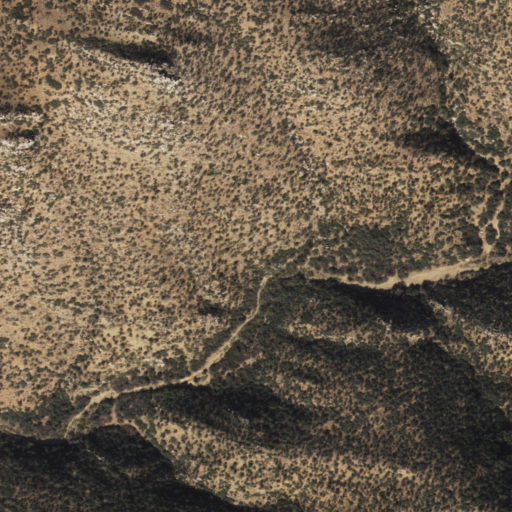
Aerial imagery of valley in Arizona named Wagon Canyon containing shrub and evergreen forest